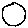
Label: circle